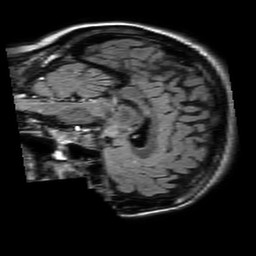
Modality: FLAIR
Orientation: sagittal
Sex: female
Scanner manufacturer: philips
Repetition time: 11 s
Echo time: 0.125 s